Question: I am using the <URL> to create a bunch of user-defined sections that are all automatically cross-referenced. For example, one of the aliases I use looks like this:
'''
hack=\xrefitem hack \"Hack\" \"Wall of Shame\""
'''
This all works well. The documentation is generated exactly as I want, and a link to the "Wall of Shame" appears on the "Related Pages" page:

But That empty description cell there is just begging to be filled. How can I make it happy?
Although the documentation doesn't indicate that this is valid syntax, I tried appending a description to the end of the alias, like this:
'''
hack=\xrefitem hack \"Hack\" \"Wall of Shame\" \"Some sample descriptive text\""
'''
but it didn't work; it just broke everything else.
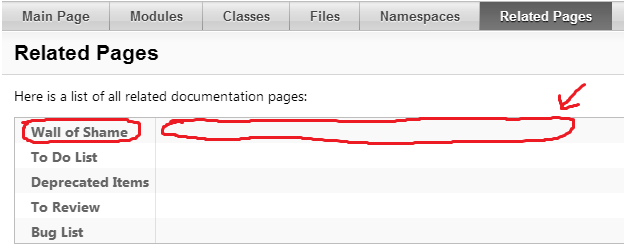
Answer: You can do
'''
/*! @page hack
* @brief Some sample descriptive text.
* @par
*/
'''
Note that the dummy '@par' shouldn't have been needed, but it is currently needed due to a logic bug in doxygen, which I'll fix in the next release.